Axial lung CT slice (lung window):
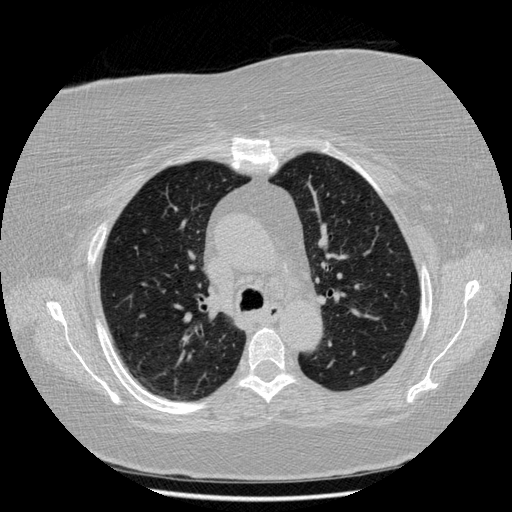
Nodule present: no